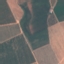
Land use / land cover: PermanentCrop